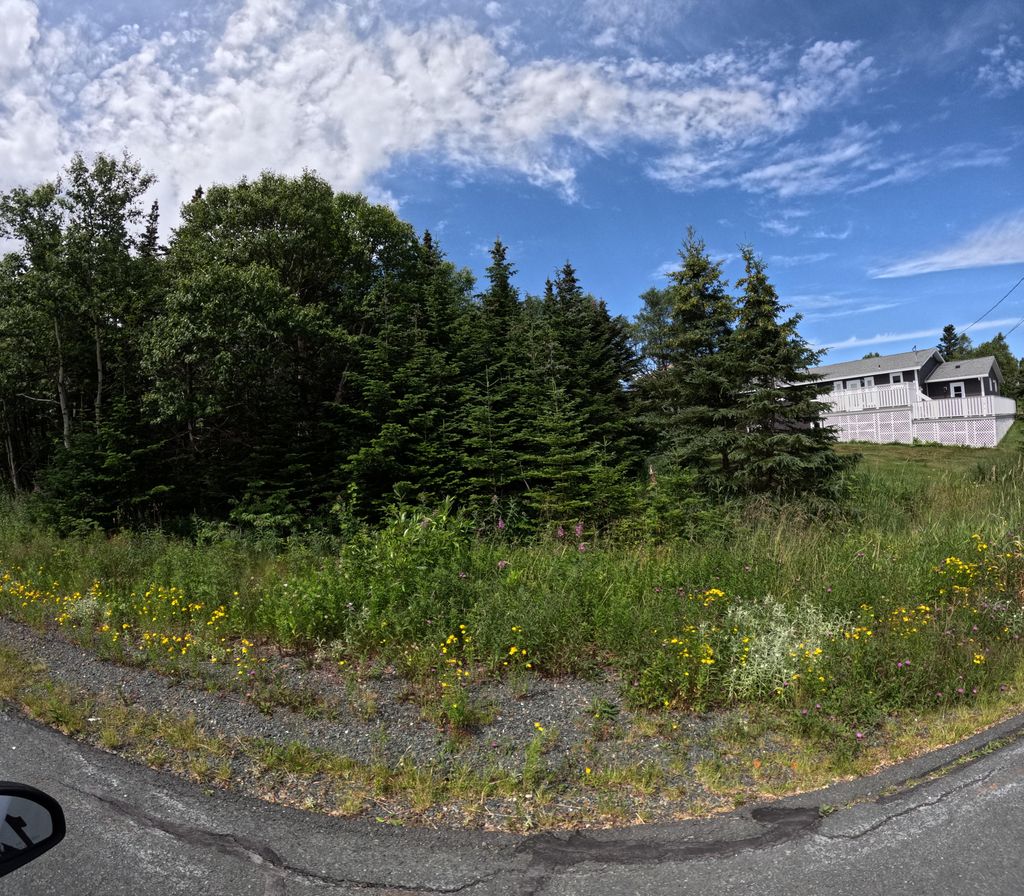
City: st_johns